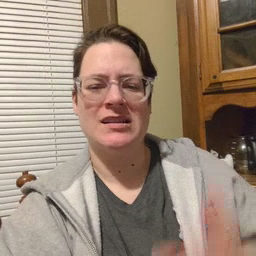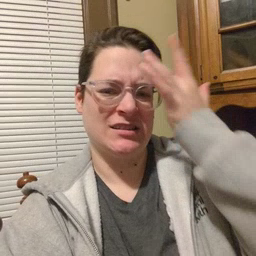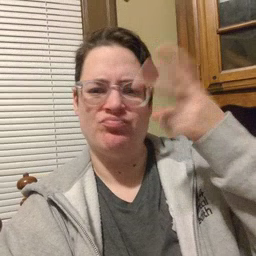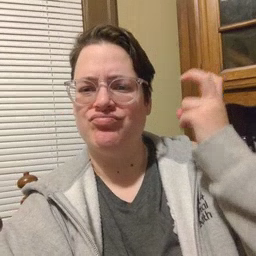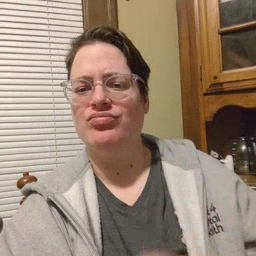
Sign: sick